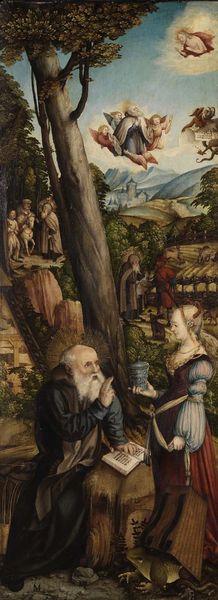
Titel: Der hl. Antonius, versucht von dem Teufel in Frauengestalt, Salemer Altar Tafel 4
Künstler: Martin Schaffner
Standort: Karlsruhe
Institution: Staatliche Kunsthalle Karlsruhe
Schlagwörter: baum, berg, blau, blätter, dunkel, felsen, flügel, gemälde, gott, gruppe, hand, himmel, laub, mann, nackt, umhang, wasser, weiß, wolken, bäume, gelb, grün, landschaft, menschen, mädchen, sitzen, stadt, bar, braun, bunt, finger, frau, geste, getränk, glas, hintergrund, kleid, licht, männer, stuhl, szene, tisch, zeichen, dame, gebäude, gürtel, haus, rot, schloss, tier, tiere, tuch, weg, wolke, zaun, gespräch, hochformat, malerei, rock, alt, bart, blond, jung, bibel, bluse, dienerin, faru, geschichte, halten, historie, johannes, lang, mensch, schale, stehen, stein, vollbart, ärmel, bild, öl, ast, baumstamm, feld, felder, horizont, hügel, natur, stamm, busch, büsche, hütte, kirche, sonne, wiesen, boden, figur, geistlicher, gewand, gold, haare, kelch, kutte, mantel, sitzend, decke, drei, paar, blatt, gotik, höhle, krone, locken, renaissance, wald, arbeit, esel, fliegen, genre, kinder, pferd, reiter, turm, engel, garten, krug, vase, lächeln, magd, alter mann, acker, feldarbeit, kiepe, berge, fels, gebirge, dorf, barun, naiv, weis, bank, figuren, staffage, essen, wein, sprechen, kopftuch, schmal, glatze, figurativ, lesen, korb, junge frau, schoß, knie, zeigen, schwanger, baumkrone, leuchten, becher, gefäß, alter, greis, buch, burg, dose, kloster, religion, strahlen, fern, schweben, geben, jungfrau, bier, arzt, beten, kranz, gestalten, china, gestus, heiligenschein, leben, gotisch, christus, grab, jesus, anbieten, schreiben, lanschaft, christlich, hölle, teufel, reise, versuchung, mischwesen, zentauren, mittelalter, herzog, priester, religiös, segen, segnen, segnung, echse, landscahft, mönch, predigt, erscheinung, hochkant, mannfrau, heiliger, wildnis, auffahrt, verblauung, gelehrter, heilige, lesend, schatulle, heilig, putten, maria, magdalena, betend, gloriole, jesu, salbgefäß, putti, petrus, szenen, urne, weise, verführerin, baumstumpf, frosch, kröte, aufstieg, gläubige, himmelfahrt, josef, verkündigung, staffagefiguren, bruder, legende, geist, affen, salben, michelangelo, hinweis, zauberer, apotheose, eremit, nachricht, felde, ratschlag, segensgestus, hieronymus, einsiedler, apostel, glorie, gottvater, bärtiger mann, lehren, weisheit, bosch, segenshand, biblische szene, hure, empfängnis, enel, babylon, altarflügel, heiligen, glatzkopf, fru, bekehrung, jasus, mänch, stdt, medicus, ablehnung, antonius, unterrichten, weißer, abweisung, frau männer, belehrung, magt, tir, chin, stiftung, heiligegeist, eeremit, renaiissance, buvh, kranach, rahmspinat, landschfaft, bibiel, kliosterstiftung, bbusch, becjer, heliger, wald4weg, antonius#, tbart, baumbaumstamm, lkröte, manlandschaftn, sprechefn, hieron<mus, lebensgeschichte eines heiligen, blaues gefäß